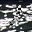
Label: 1